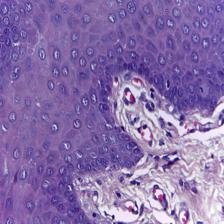
Diagnosis: Normal